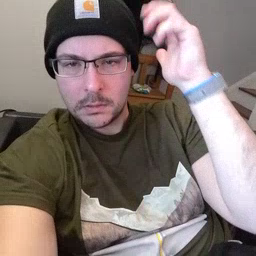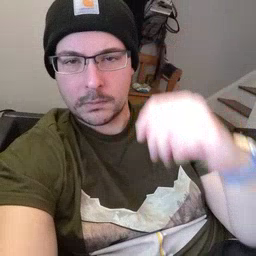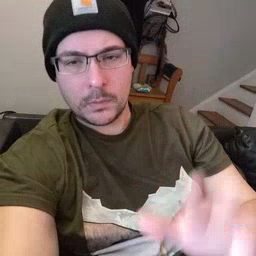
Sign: lion